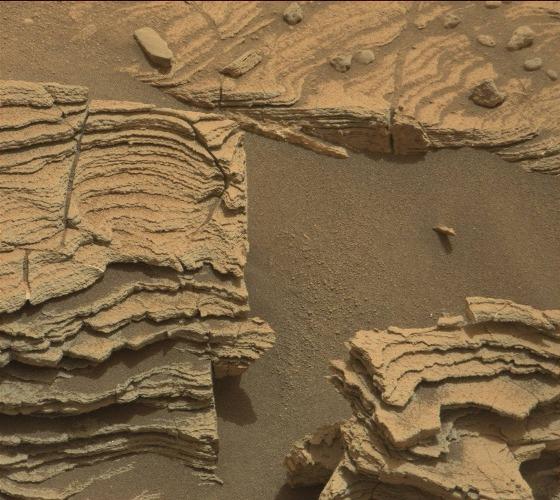
Terrain classes present: Bedrock, Gravel / Sand / Soil, Rock